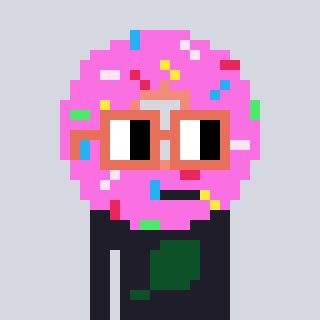
a pixel art character with square orange glasses, a doughnut-shaped head and a grayscale-colored body on a cool background